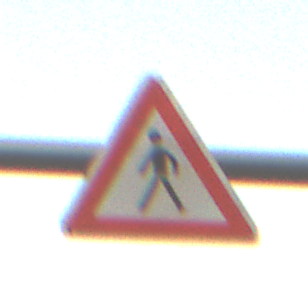
Verkehrszeichen: FussgaengerRechts
Umgebung: Outdoor, RoadRail
Tageszeit: SunriseSunset
Wetter: Clear
Licht: Natural
Jahreszeit: NotSpecified
Kontrast: LowContrast